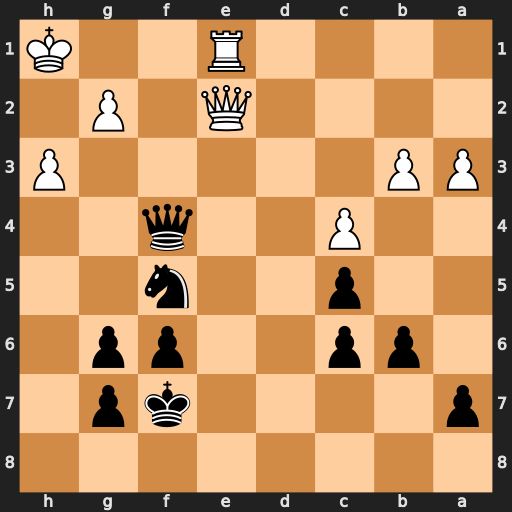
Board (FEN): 8/p4kp1/1pp2pp1/2p2n2/2P2q2/PP5P/4Q1P1/4R2K
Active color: b
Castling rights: -
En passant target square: -
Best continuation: Ng3+ Kg1 Nxe2+